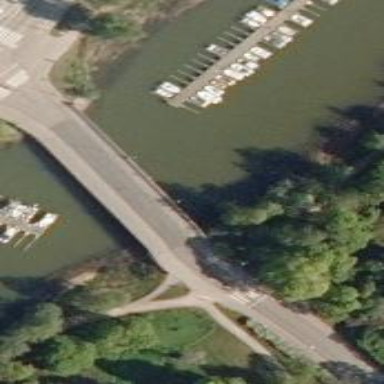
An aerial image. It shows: Man-made bridge.